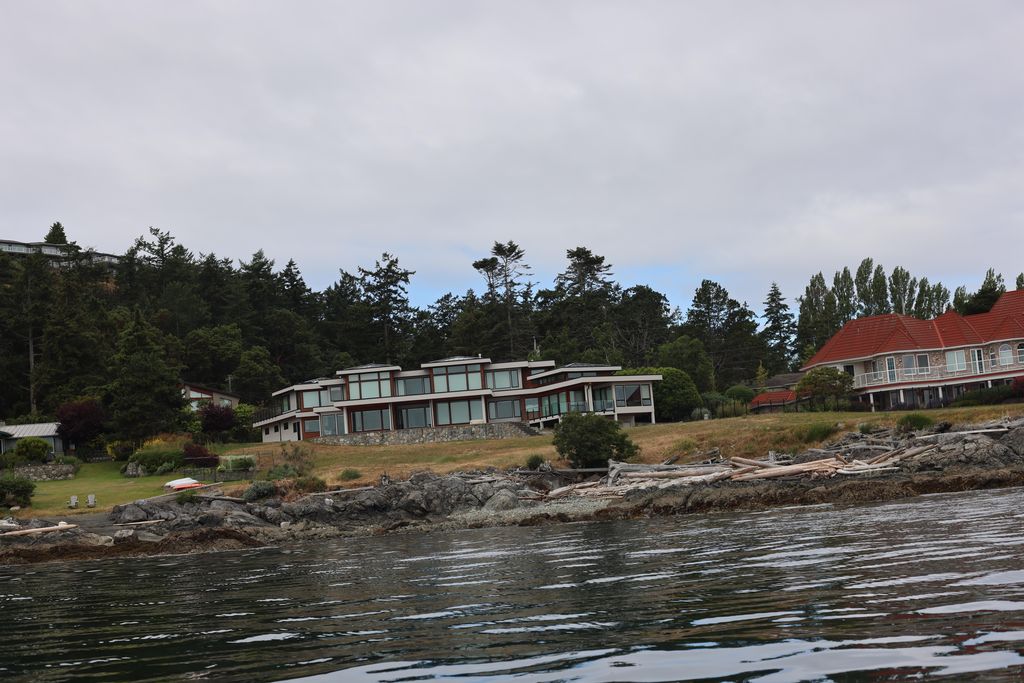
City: victoria